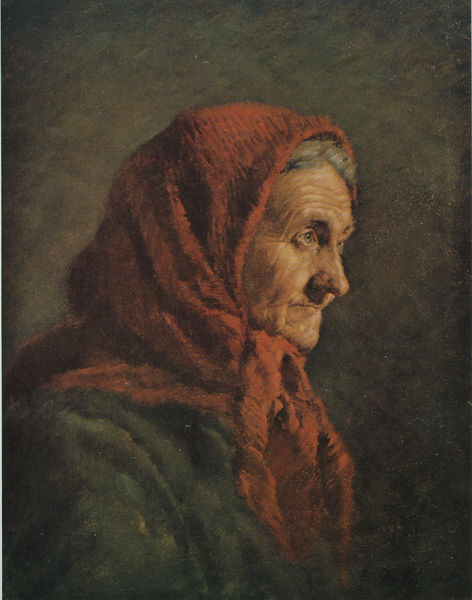
Titel: Verherrlichung des Alters nach einem erfüllten Leben
Künstler: Hermann Moest
Institution: (Privatbesitz)
Schlagwörter: dunkel, gemälde, kopf, schatten, grün, ocker, braun, frau, grau, haar, hintergrund, licht, mund, nase, profil, schwarz, stirn, blick, rot, tuch, alt, wand, alte, arm, augen, falten, gesicht, knoten, bildnis, portrait, porträt, schauen, öl, ferne, kalt, busch, haare, mantel, realismus, mutter, brustbild, kinn, lippen, wangen, naturalismus, bäuerin, romantik, kopftuch, realistisch, bauer, alter, dreiviertel, halbprofil, runzeln, schläfen, rotes tuch, alte frau, oma, armut, gucken, grossmutter, bäurin, graue haare, grauhaarig, damealt, dunkle kleidung, graues haar, haartuch, proful, sinnen, weißes haar